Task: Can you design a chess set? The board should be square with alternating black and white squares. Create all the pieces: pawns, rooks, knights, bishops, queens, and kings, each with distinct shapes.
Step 3528:
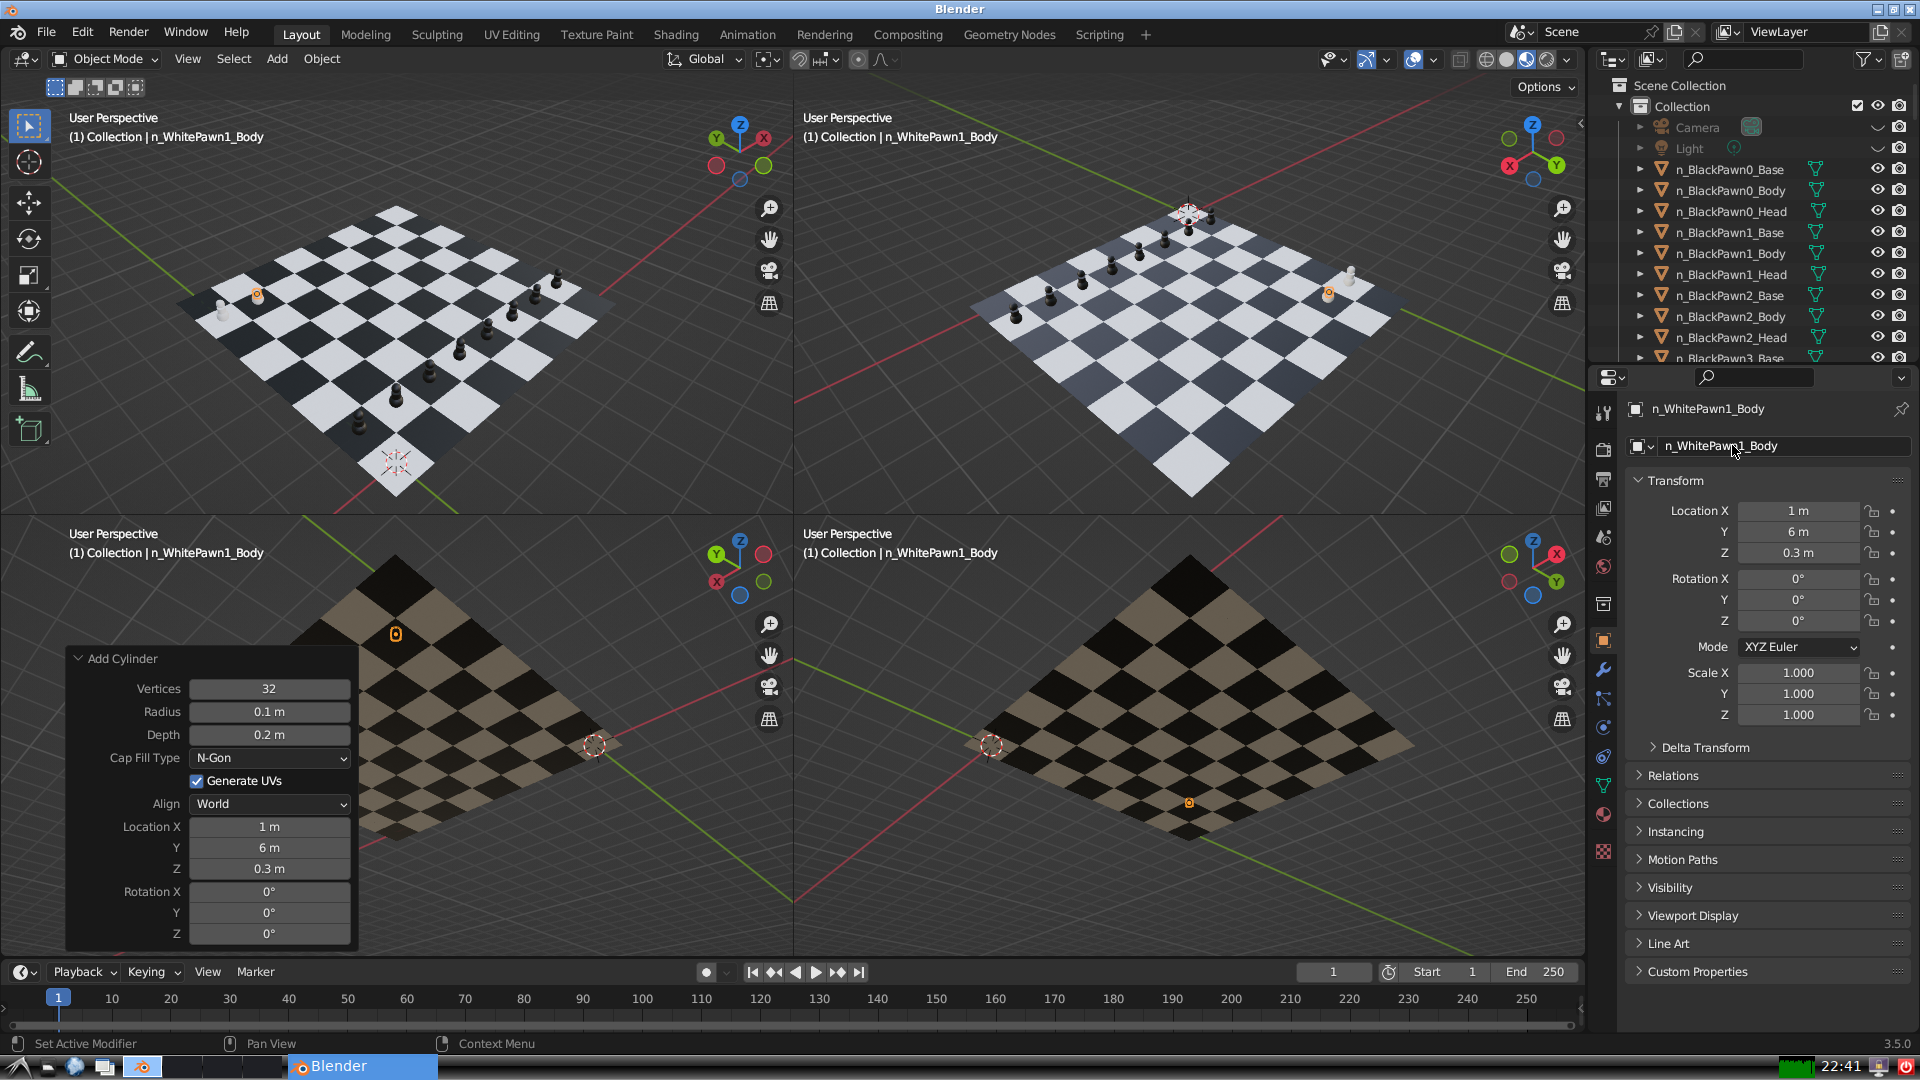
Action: {"mouse_move": [1603, 815]}